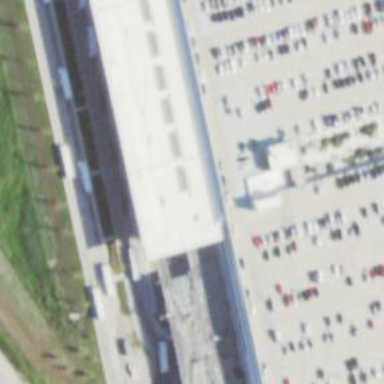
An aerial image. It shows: Covered tunnel.